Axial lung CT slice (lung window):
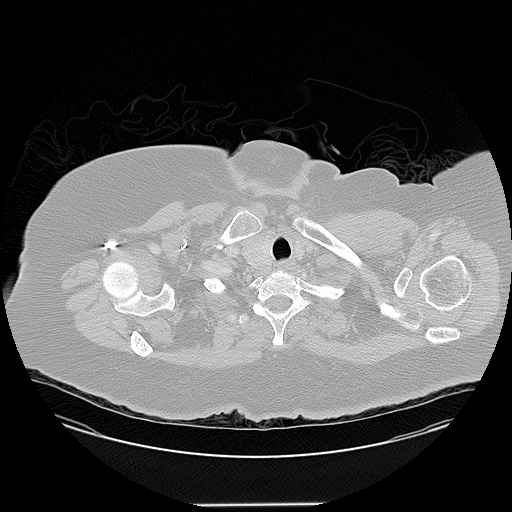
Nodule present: no